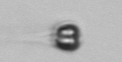
Label: Apedinella